Interaction volume radius: 10 \u00c5
Interaction volume height: 30 \u00c5
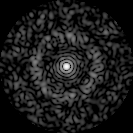
Disorder parameter: 0.8568